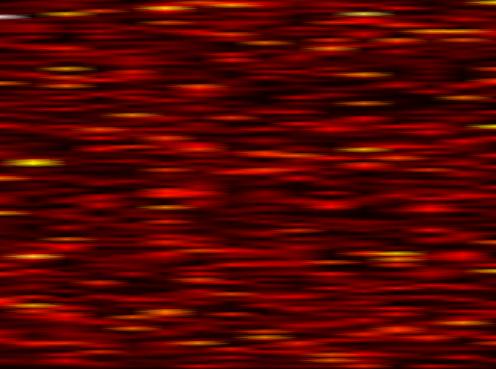
Label: OFDM